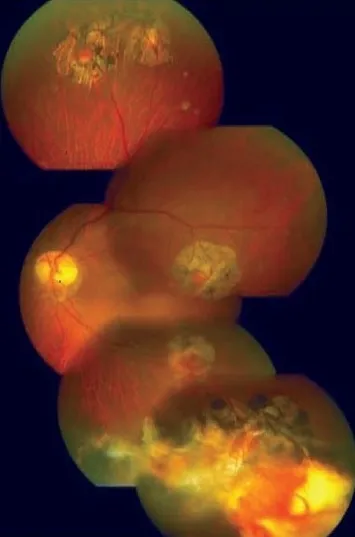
One week after PDT showing regression of the retinal hemangioblastoma. Four other small regressed hemangioblastoma are also seen.
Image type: ophthalmic_imaging (fundus_photograph)